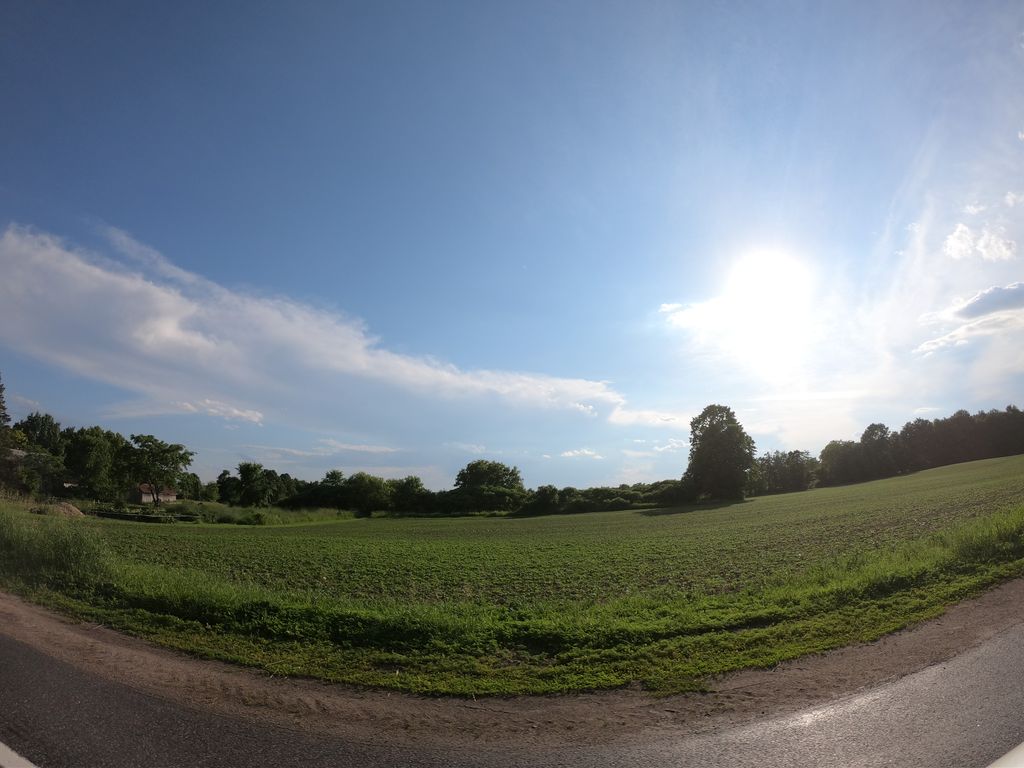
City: ottawa-gatineau